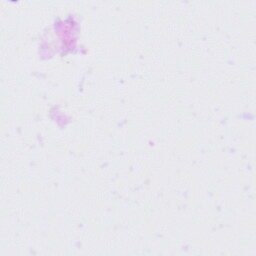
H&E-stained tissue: Tonsil